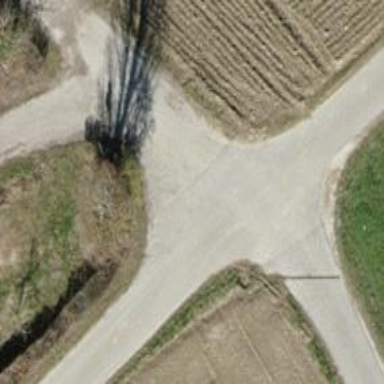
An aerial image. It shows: Well-maintained track road with grade 1 tracktype.